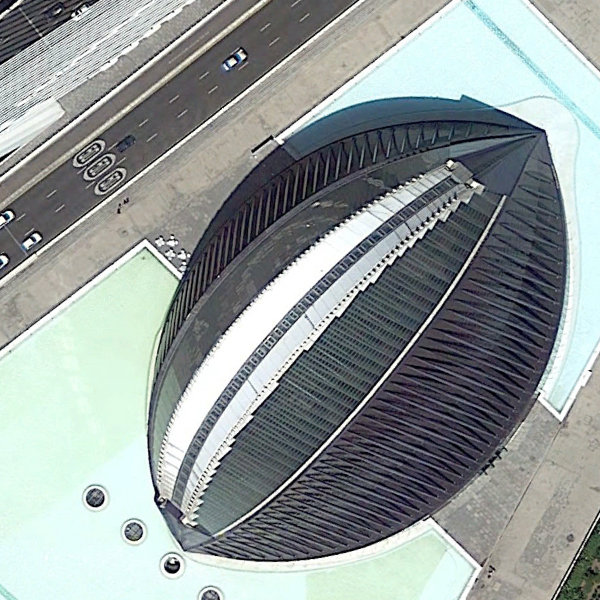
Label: Center